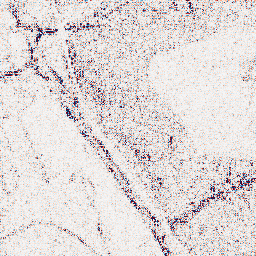
Category: wavelet
Decomposition family: wavelet_biorthogonal
Decomposition parameters: wavelet: bior3.5
level: 1
Upsampling method: fft_zeropad
Upsampling parameters: scale: 2
Upsampling scale: 2